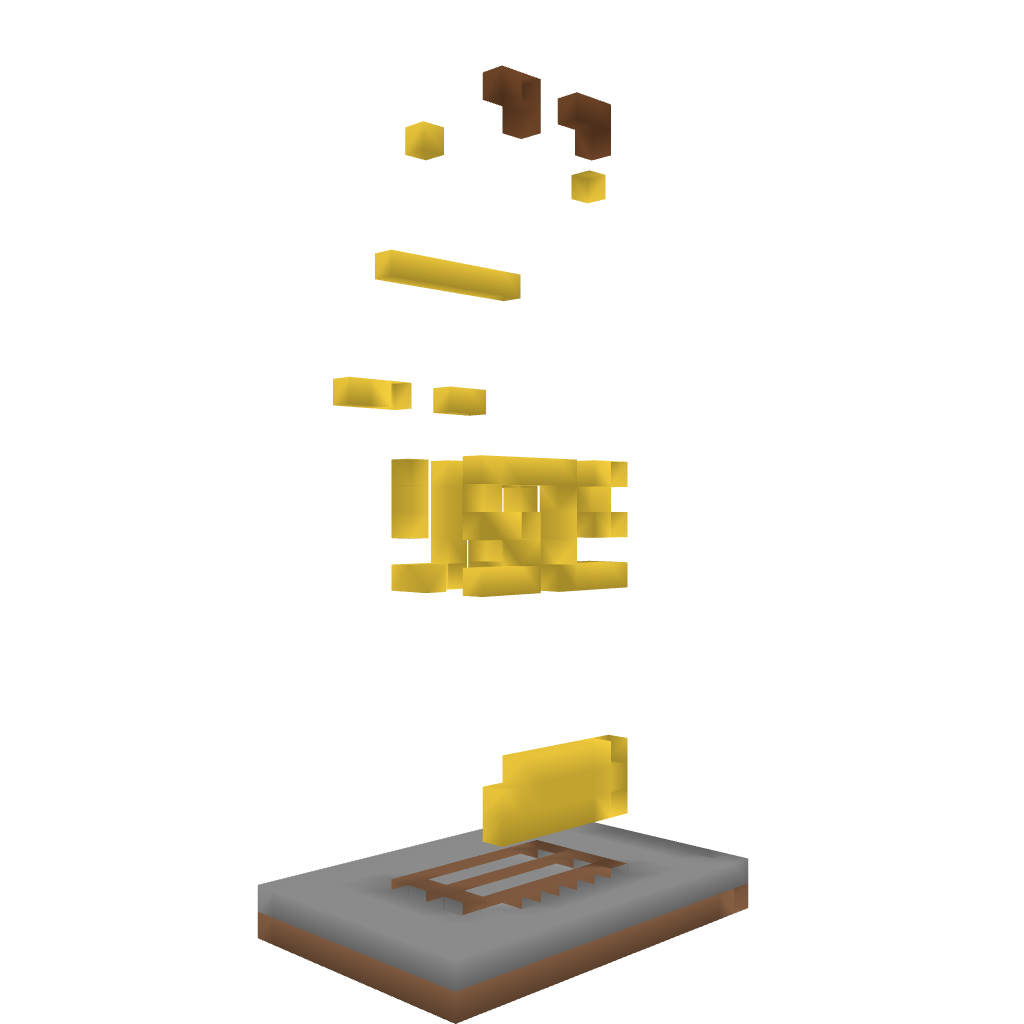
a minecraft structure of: Statue of Nike